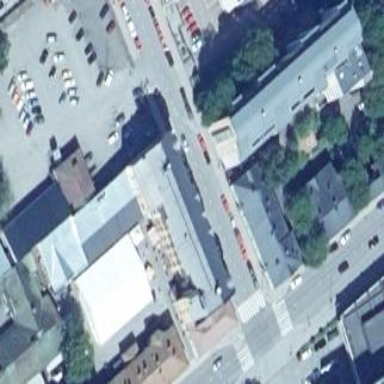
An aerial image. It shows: Parking lane with asphalt surface.